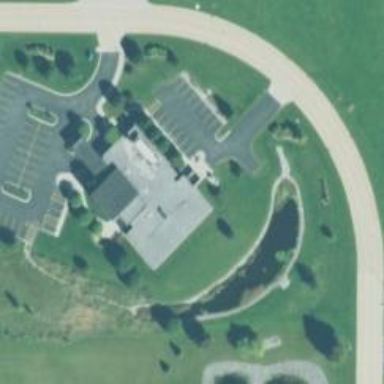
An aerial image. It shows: Clinic building providing healthcare services.